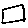
Label: square